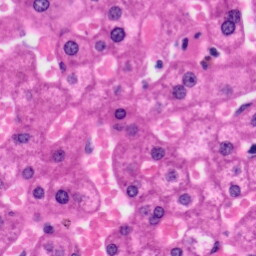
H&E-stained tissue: Liver